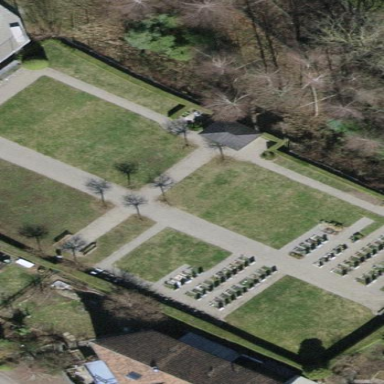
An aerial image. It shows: Cemetery.